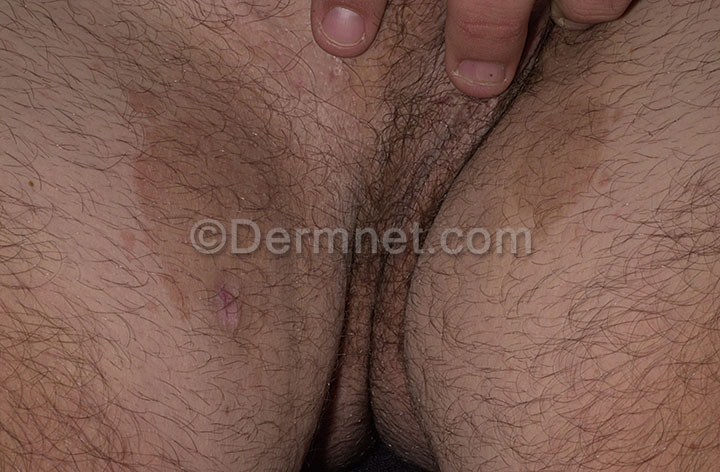
Disease: Tinea Ringworm Candidiasis and other Fungal Infections